Interaction volume radius: 5 \u00c5
Interaction volume height: 30 \u00c5
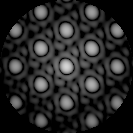
Disorder parameter: 0.009606